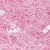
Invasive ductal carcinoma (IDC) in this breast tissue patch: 0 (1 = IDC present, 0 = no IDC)